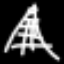
Label: The Eiffel Tower